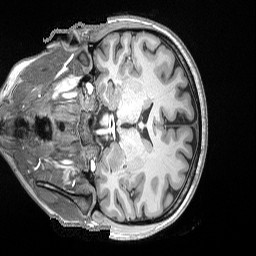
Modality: T1w
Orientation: coronal
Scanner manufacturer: siemens
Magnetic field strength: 3 T
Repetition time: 2.53 s
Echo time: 0.00169 s